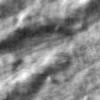
Label: no_change